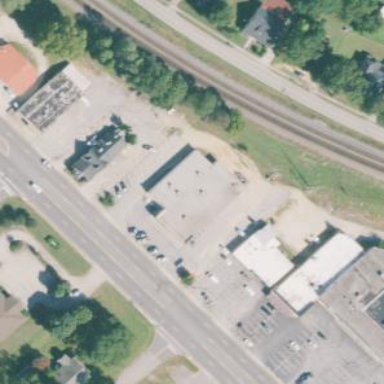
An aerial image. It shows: Variety store inside building.